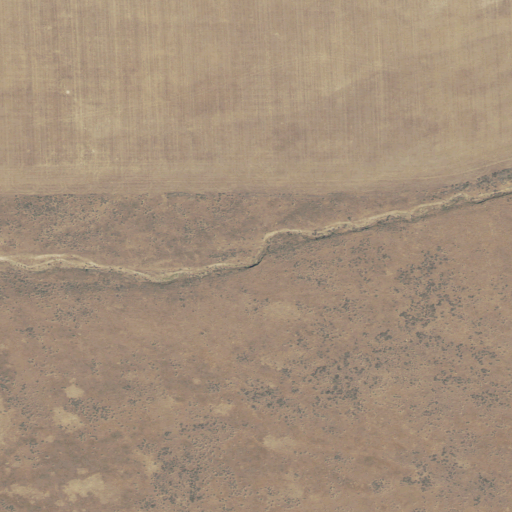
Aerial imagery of valley in Utah named Ruff Canyon containing grassland, cultivated crops, shrub, and pasture